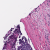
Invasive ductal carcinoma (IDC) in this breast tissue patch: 0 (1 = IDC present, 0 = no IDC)